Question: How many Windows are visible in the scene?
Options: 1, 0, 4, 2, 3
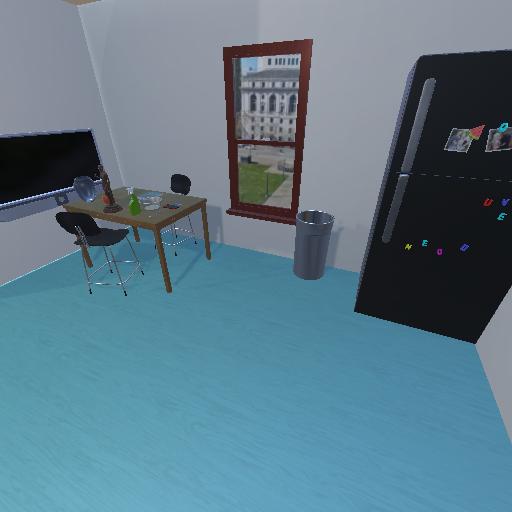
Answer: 1